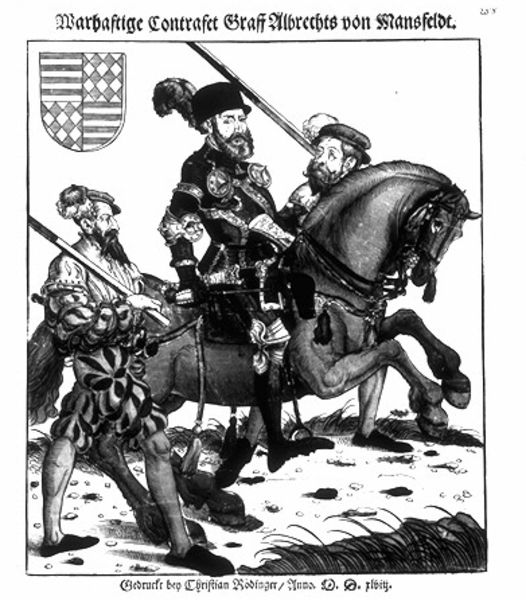
Titel: Bildnis des Grafen Albrecht von Mansfeld
Künstler: Lucas d.J. Cranach
Institution: (Seriendruck)
Schlagwörter: feder, kopf, mann, schatten, hut, hüte, licht, männer, schwarz, weiss, blick, gras, mode, bart, bärte, diener, bildnis, portrait, porträt, gräser, gehen, boden, mantel, pferd, pferde, reiter, deutschland, federbusch, hufe, reiten, sattel, sprung, steigbügel, zwei, schuhe, hosen, grafik, könig, lanze, soldaten, deutsch, buch, druck, schwarzweiss, stich, schwerter, text, uniform, waffen, soldat, waffe, beschriftung, ritter, fürst, rüstung, tracht, wappen, ross, springen, wams, krieger, wächter, halfter, zaum, kreuzzug, lanzen, strumpfhosen, adliger, speer, grashalm, emblem, beschreibung, graf, mittelmeer, hosenbein, albrecht, kniehosen, landsknecht, begleiter, pikeniere, landsknechte, federt, graf albrecht, e, albrecht von mansfeldt, hue, undhose, mannmittelalter